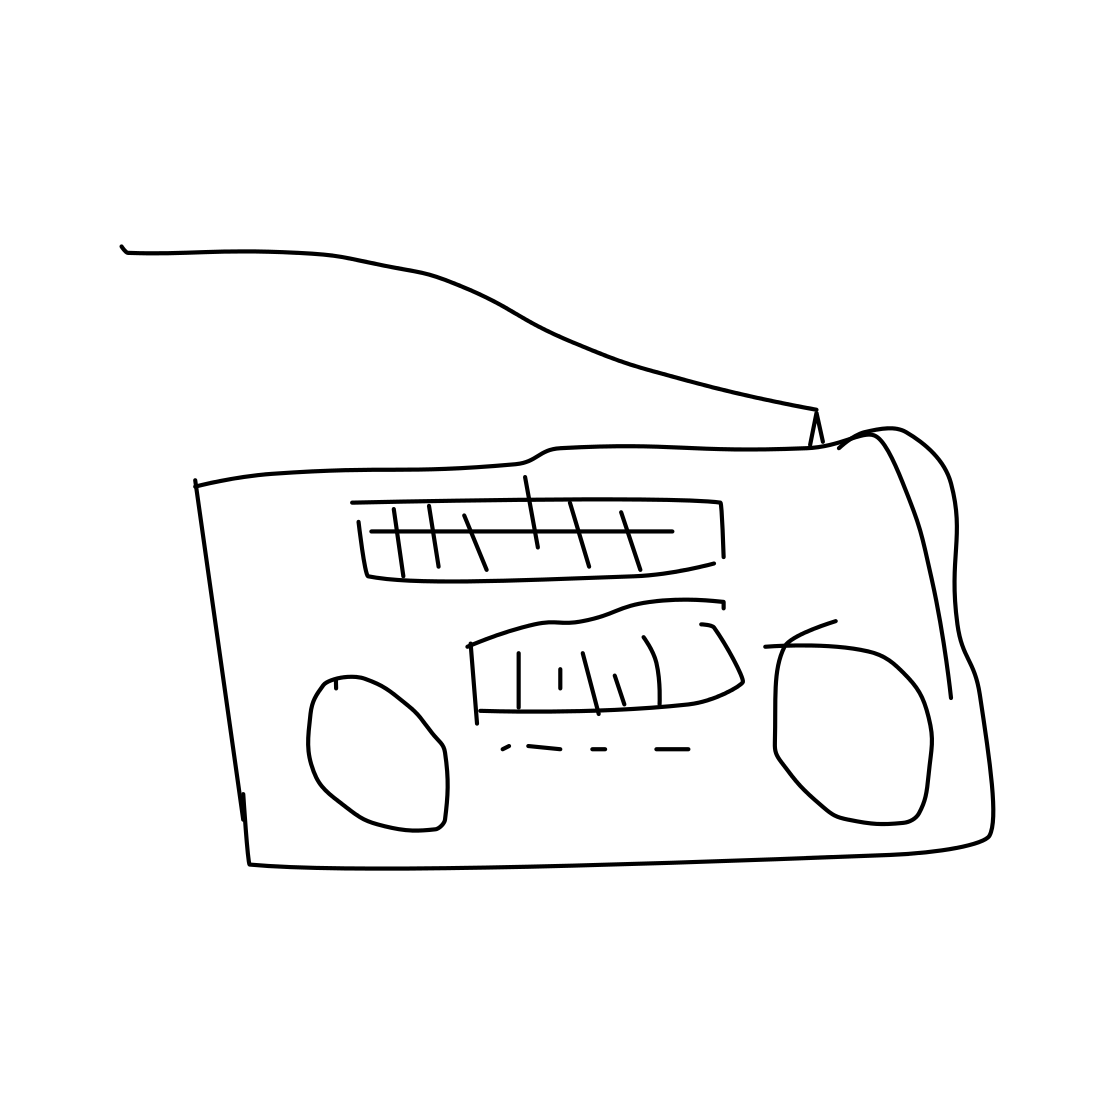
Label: radio